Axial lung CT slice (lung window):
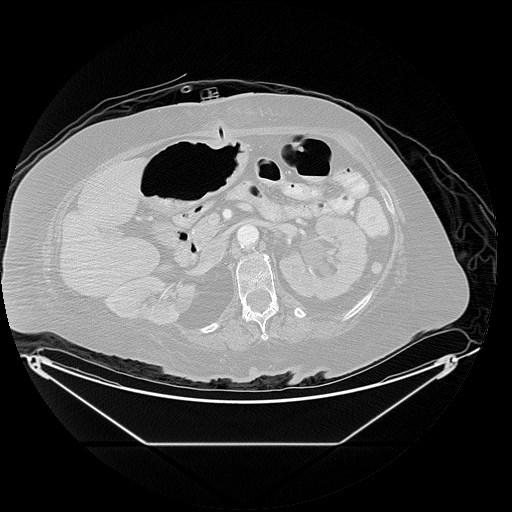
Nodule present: no